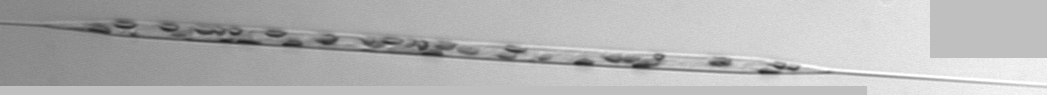
Label: Rhizosolenia